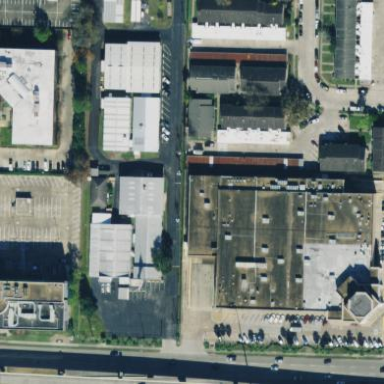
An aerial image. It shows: Supermarket building.